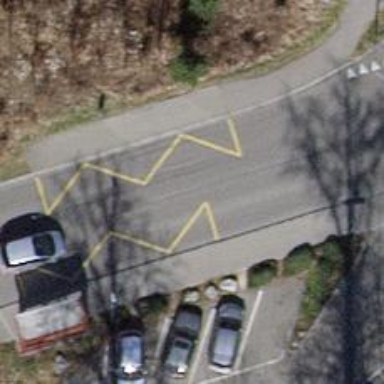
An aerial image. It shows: Bus stop with stop position for public transport.